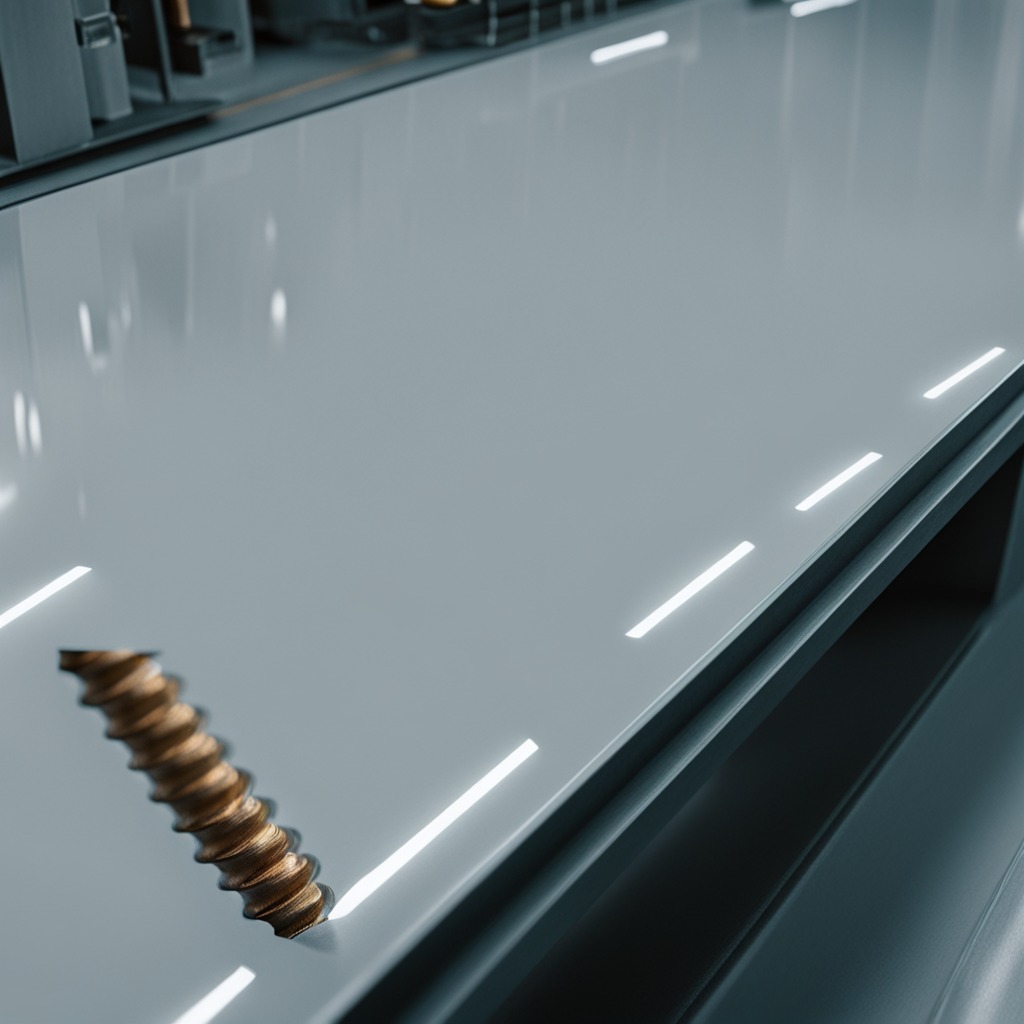
A metal screw is lying on the high-gloss table in a ship maintenance bay industrial lighting.